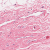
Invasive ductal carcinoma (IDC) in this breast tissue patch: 0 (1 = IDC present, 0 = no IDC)